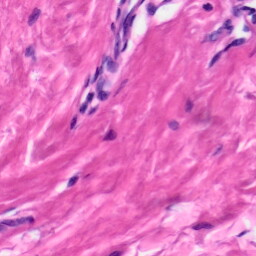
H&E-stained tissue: Skin